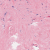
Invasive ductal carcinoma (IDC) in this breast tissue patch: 0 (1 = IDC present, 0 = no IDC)